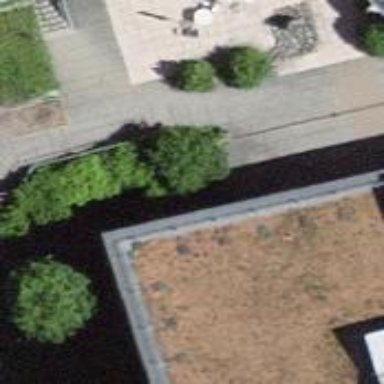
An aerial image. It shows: Paved path.